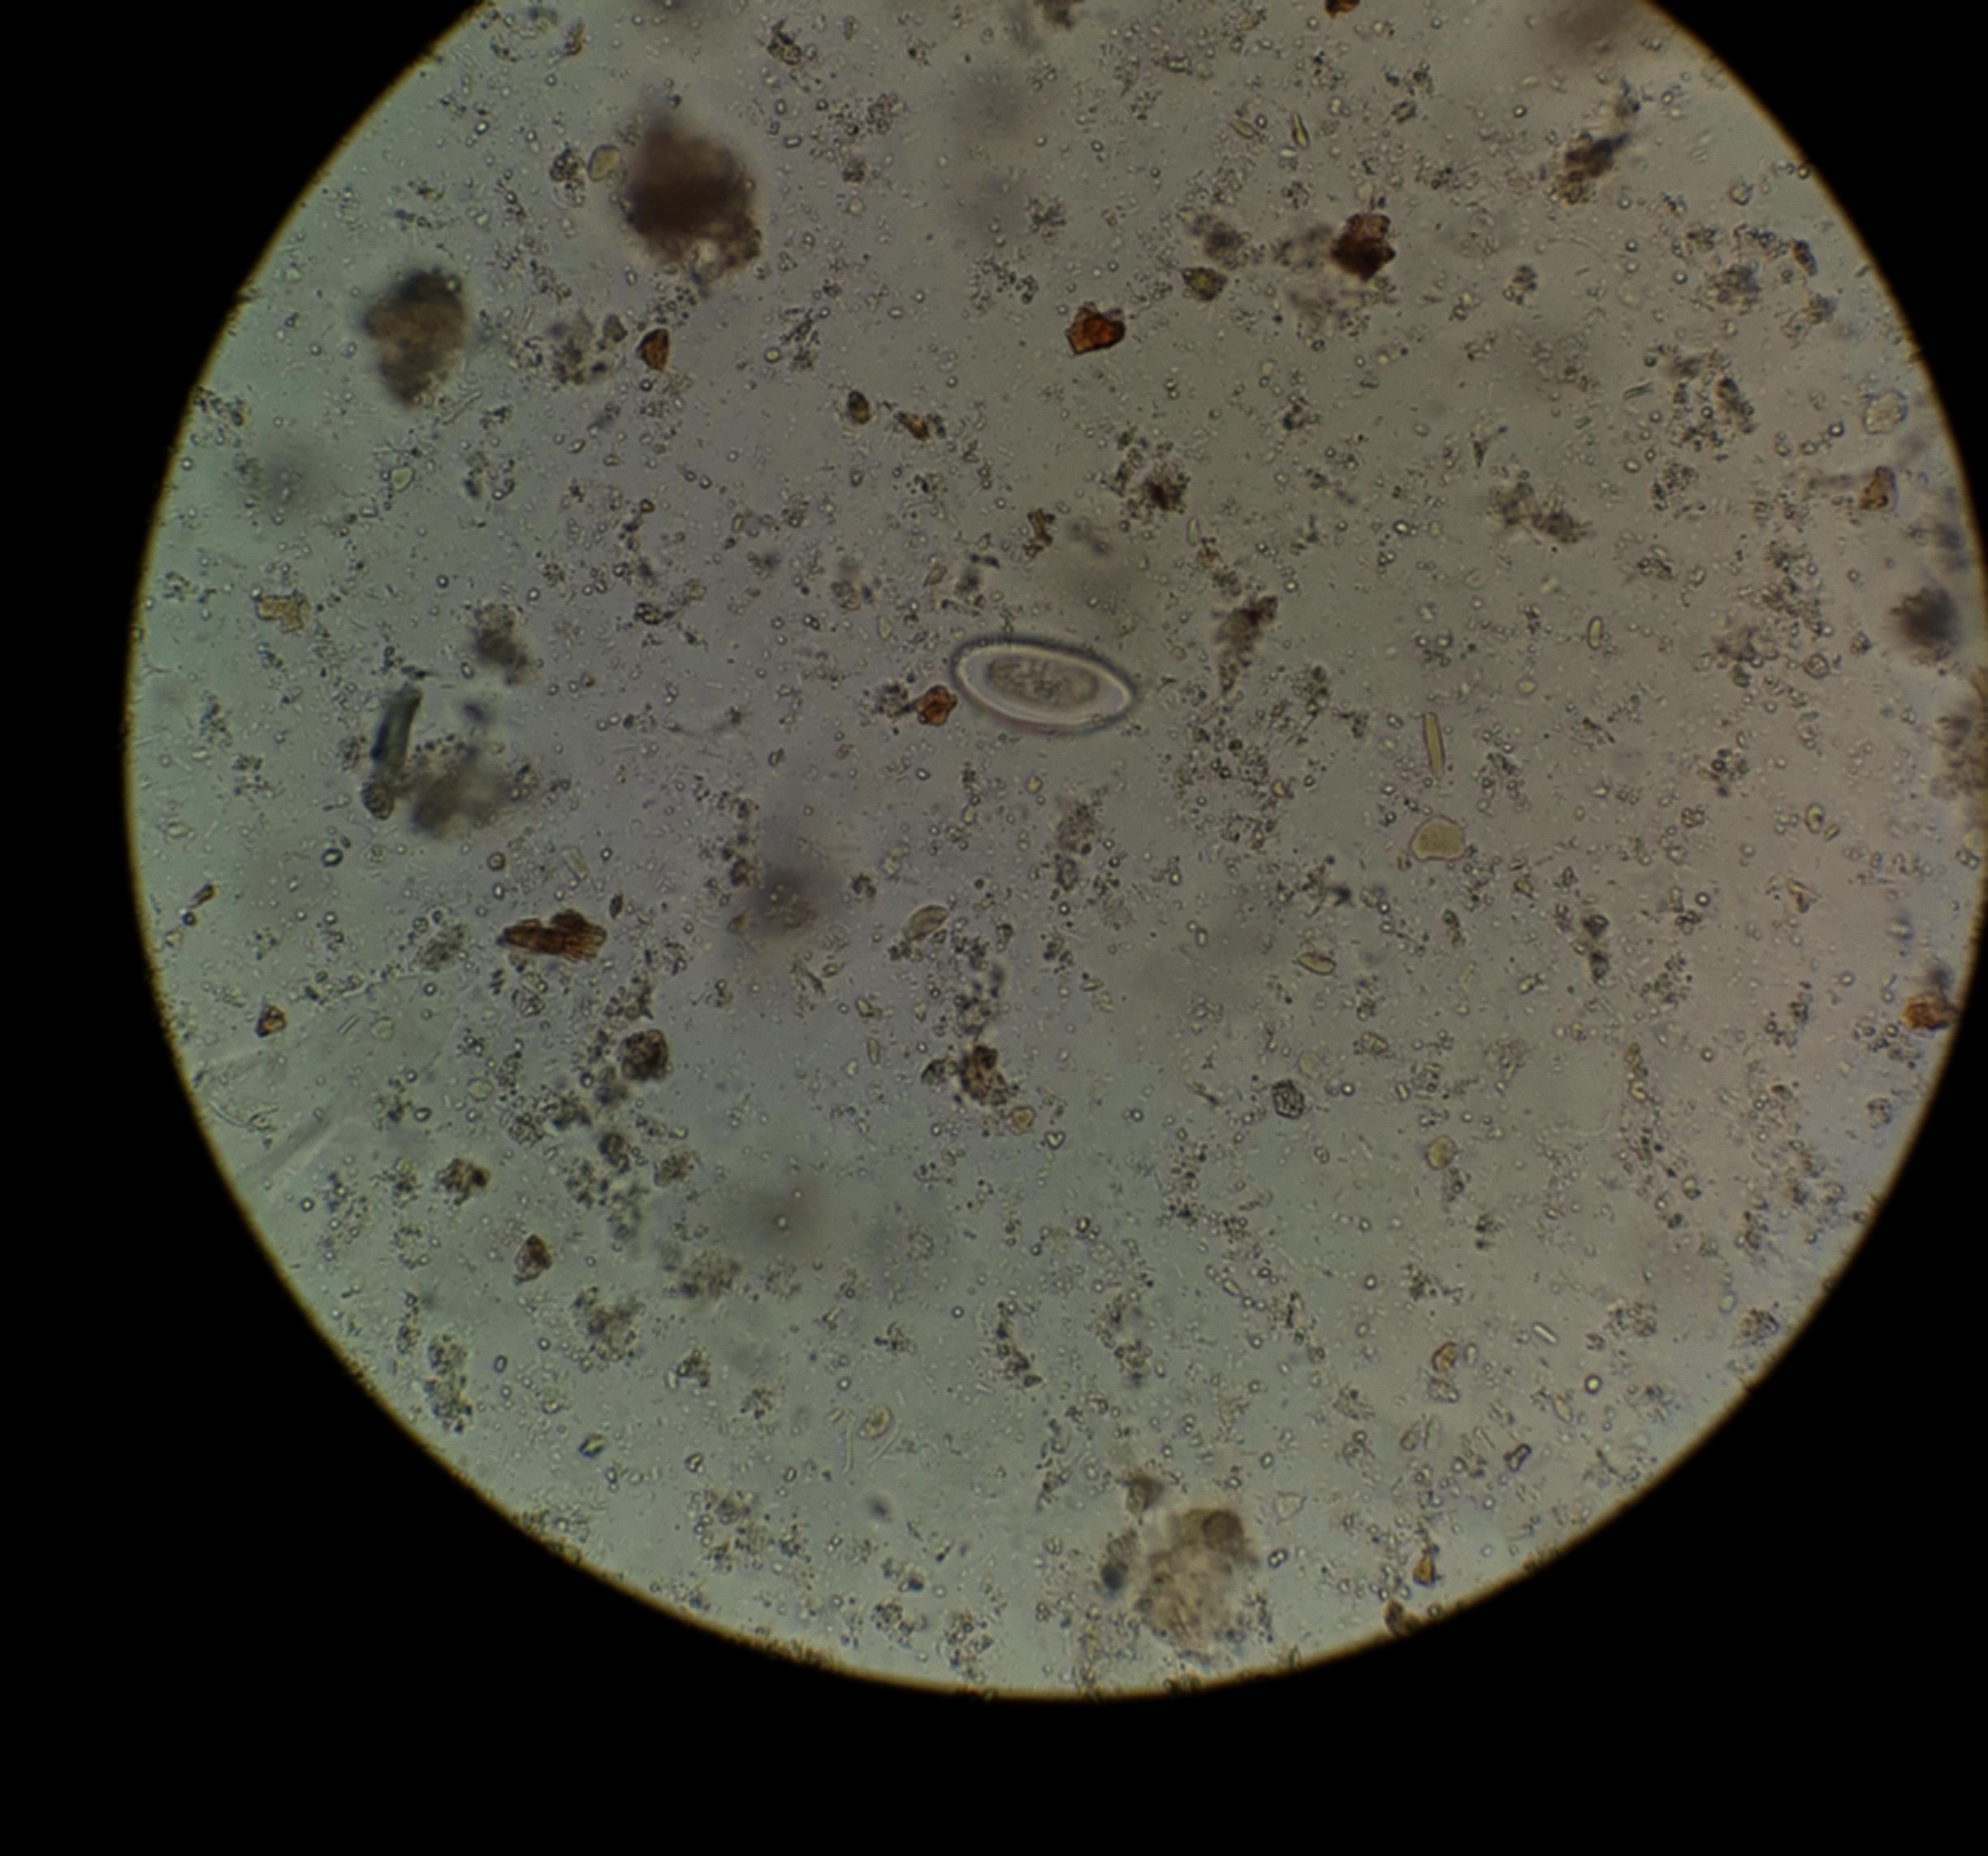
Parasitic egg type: Enterobius vermicularis